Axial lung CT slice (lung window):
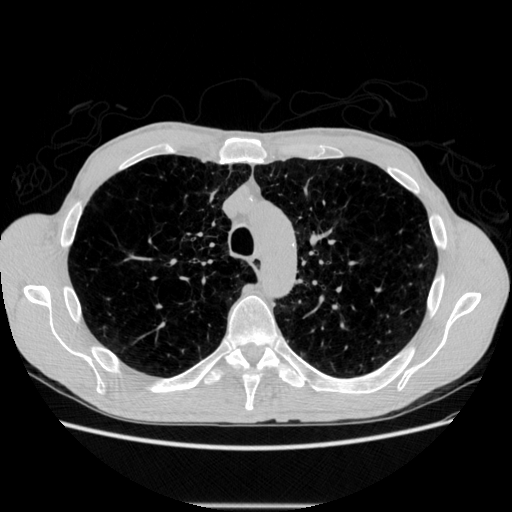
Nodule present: no